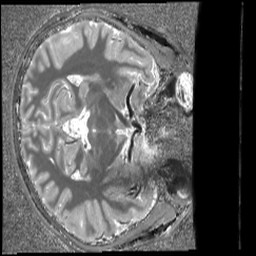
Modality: T1map
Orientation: axial
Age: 20
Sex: male
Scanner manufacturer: siemens
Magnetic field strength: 6.98 T
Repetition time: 6 s
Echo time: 0.00283 s